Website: home-depot
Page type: cart
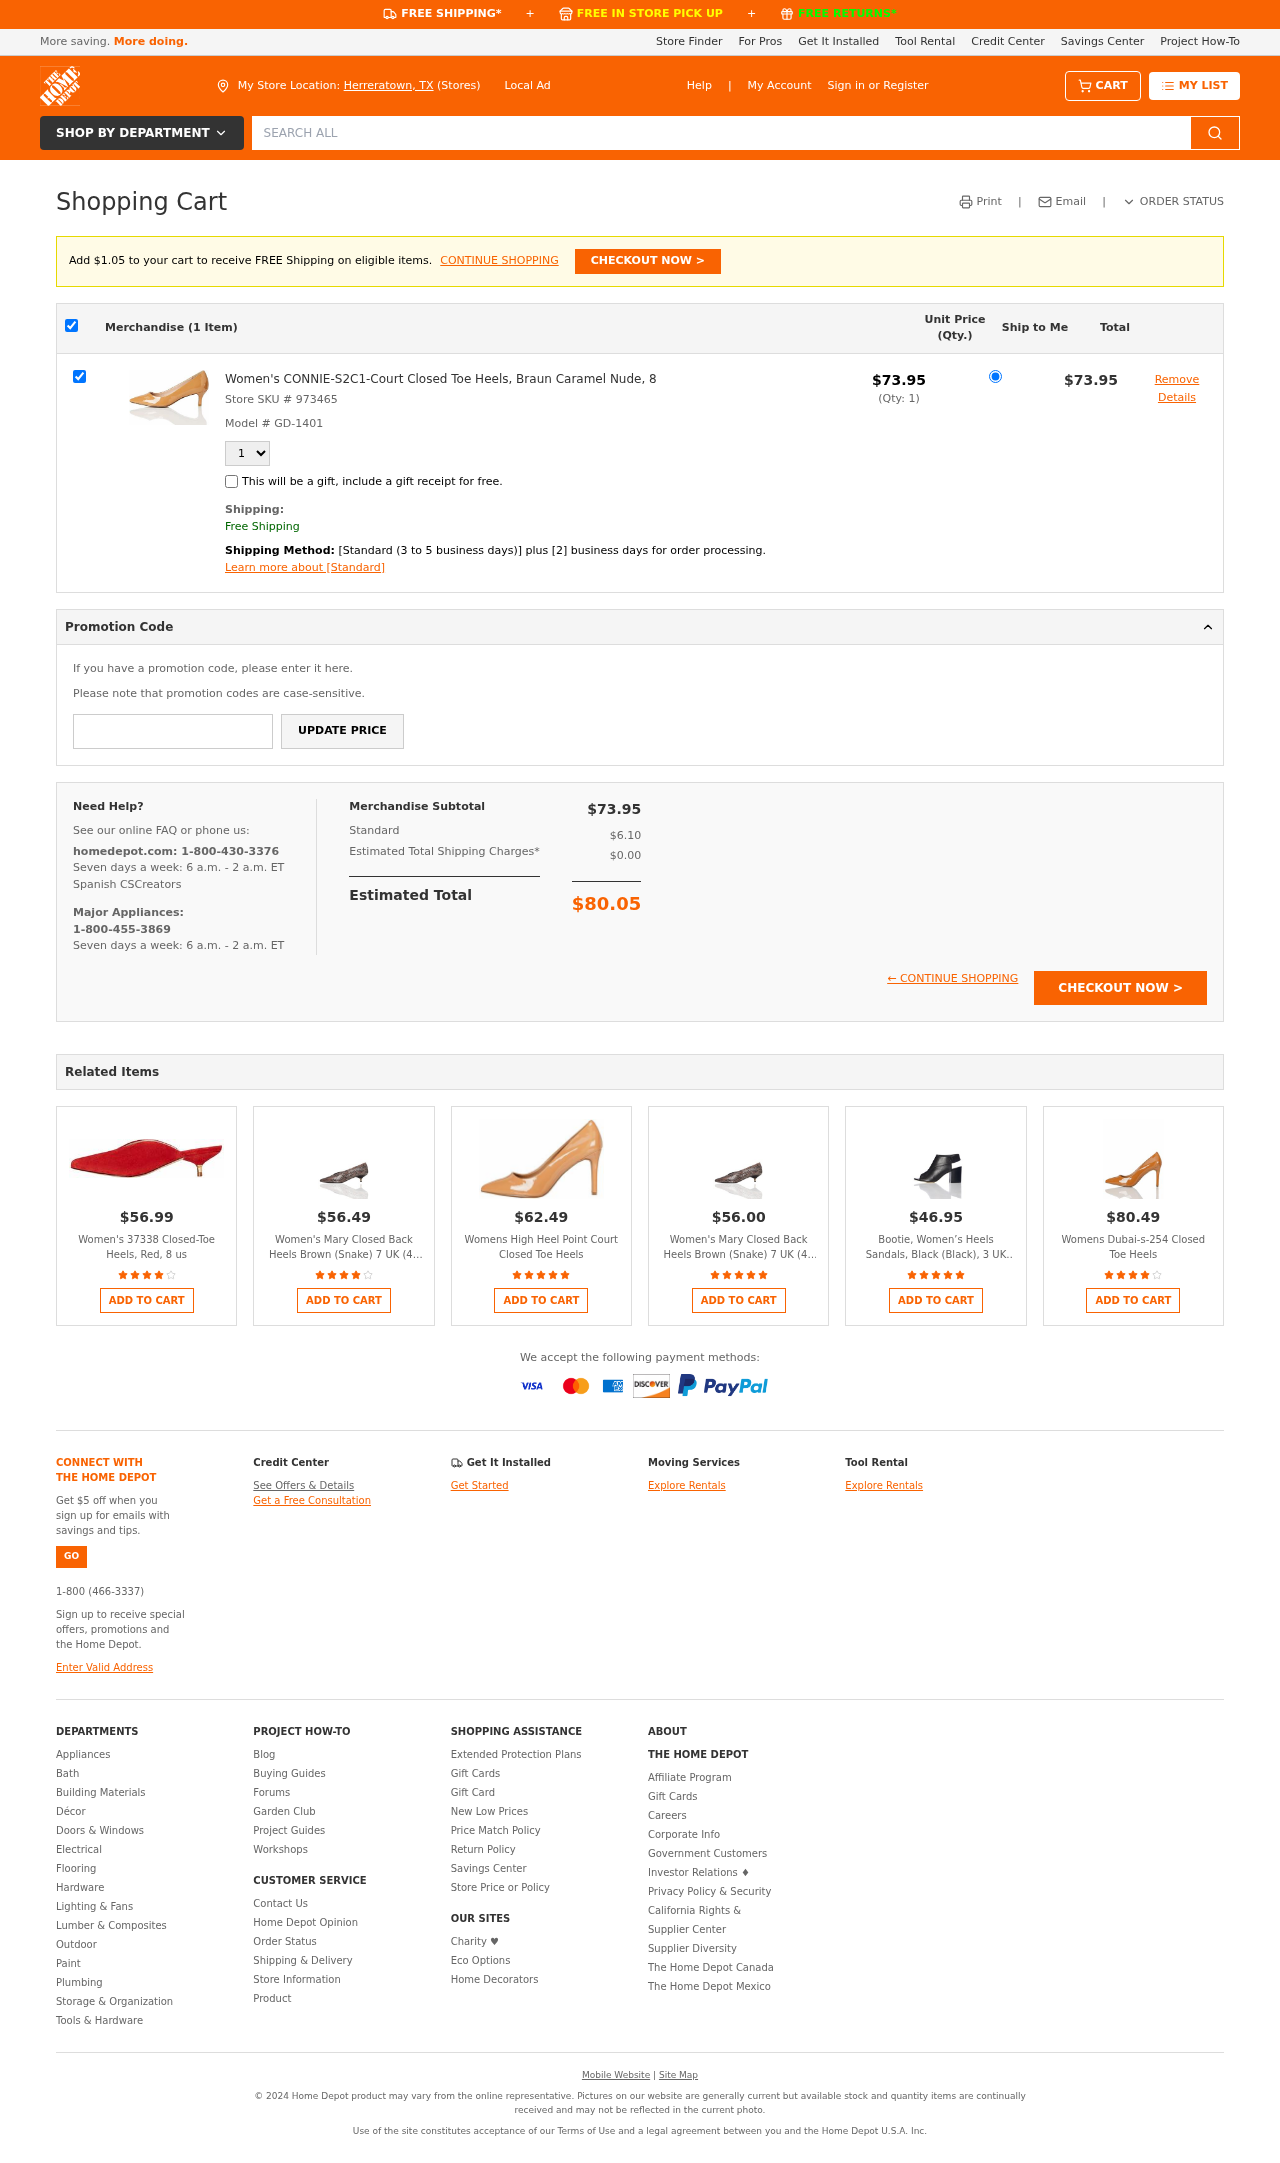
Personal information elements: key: PII_CITY_STATE
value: Herreratown, TX
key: PII_PROMO_CODE
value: SAVE36
Product elements: key: PRODUCT1_NAME
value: Women's CONNIE-S2C1-Court Closed Toe Heels, Braun Caramel Nude, 8
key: PRODUCT1_PRICE
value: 73.95
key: PRODUCT1_QUANTITY
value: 1
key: PRODUCT2_NAME
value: Women's 37338 Closed-Toe Heels, Red, 8 us
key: PRODUCT2_PRICE
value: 56.99
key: PRODUCT2_RATING
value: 4
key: PRODUCT3_NAME
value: Women's Mary Closed Back Heels Brown (Snake) 7 UK (40 EU),23-02-01
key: PRODUCT3_PRICE
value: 56.49
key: PRODUCT3_RATING
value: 4.4
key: PRODUCT4_NAME
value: Womens High Heel Point Court Closed Toe Heels
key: PRODUCT4_PRICE
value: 62.49
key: PRODUCT4_RATING
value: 4.6
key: PRODUCT5_NAME
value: Women's Mary Closed Back Heels Brown (Snake) 7 UK (40 EU),23-02-01
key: PRODUCT5_PRICE
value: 56
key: PRODUCT5_RATING
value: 4.8
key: PRODUCT6_NAME
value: Bootie, Women’s Heels Sandals, Black (Black), 3 UK (36 EU)
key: PRODUCT6_PRICE
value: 46.95
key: PRODUCT6_RATING
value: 4.6
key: PRODUCT7_NAME
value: Womens Dubai-s-254 Closed Toe Heels
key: PRODUCT7_PRICE
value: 80.49
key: PRODUCT7_RATING
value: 4.2
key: PRODUCT1_SKU
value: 973465
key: PRODUCT1_MODEL
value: GD-1401
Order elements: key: AMOUNT_TO_FREE_SHIPPING
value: $1.05
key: ORDER_NUM_ITEMS
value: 1
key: ORDER_SUBTOTAL
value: $73.95
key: ORDER_TAX
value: $6.10
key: ORDER_SHIPPING_COST
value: $0.00
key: ORDER_TOTAL
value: $80.05
Search elements: key: HEADER_SEARCH
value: SEARCH ALL